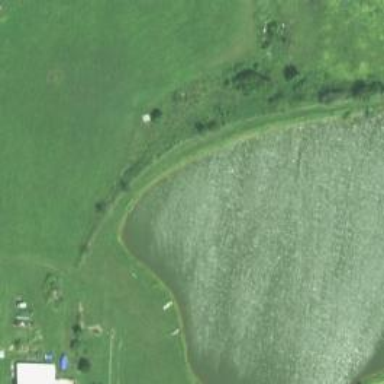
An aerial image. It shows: Reservoir area.